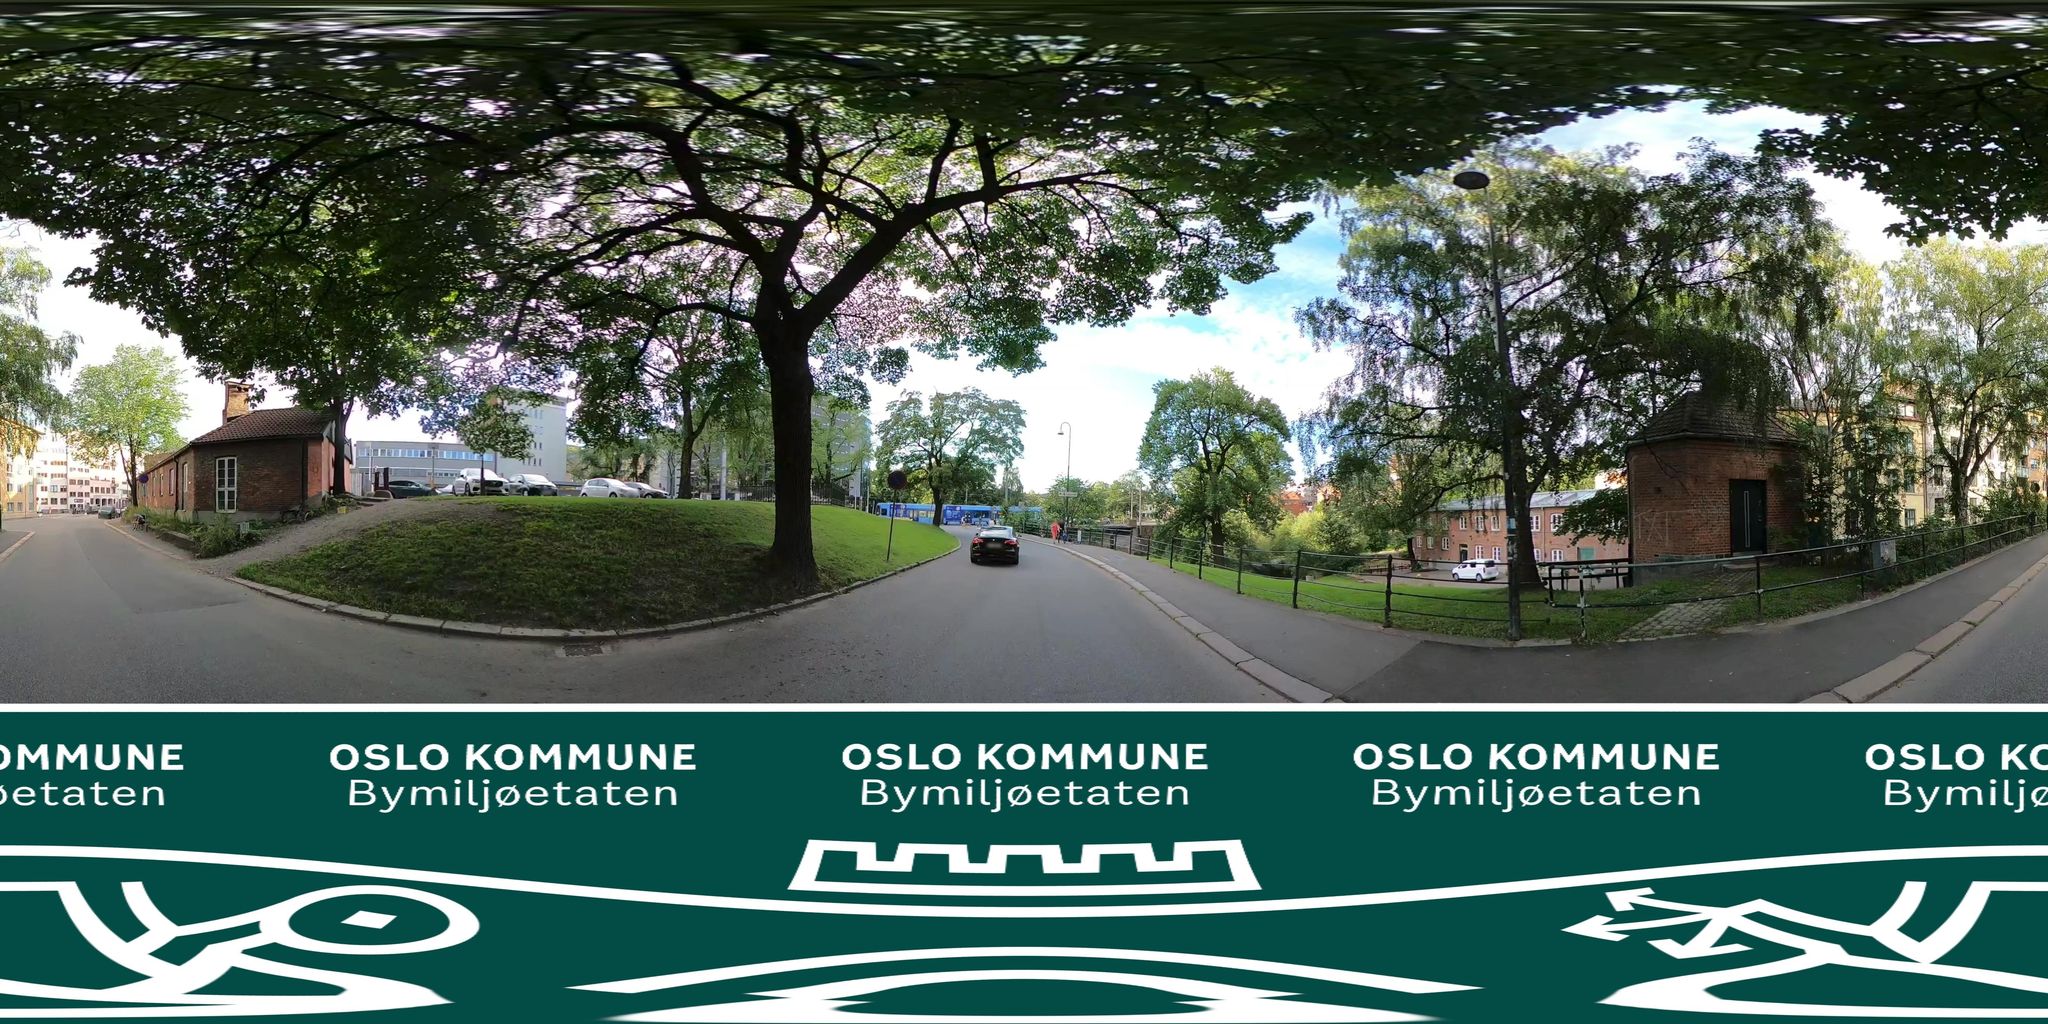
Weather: clear
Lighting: day
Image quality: slightly poor
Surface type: cycling surface
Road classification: unclassified
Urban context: urban centre
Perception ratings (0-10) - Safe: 4.73, Lively: 3.63, Beautiful: 7.44, Boring: 2.32, Depressing: 6.63, Wealthy: 7.24